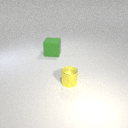
large green rubber cube behind small yellow metal cylinder